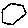
Label: hexagon